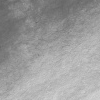
Atmospheric dust classification: not_dusty